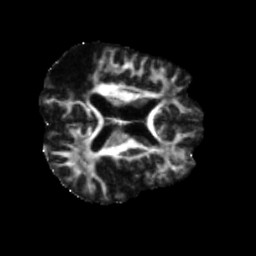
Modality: FA
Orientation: axial
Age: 68
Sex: male
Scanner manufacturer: siemens
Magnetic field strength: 3 T
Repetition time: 5.47 s
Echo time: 0.0854 s